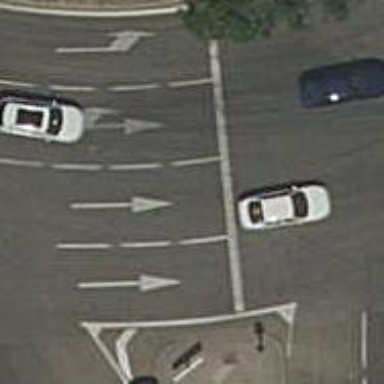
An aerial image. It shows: Road with traffic signals.